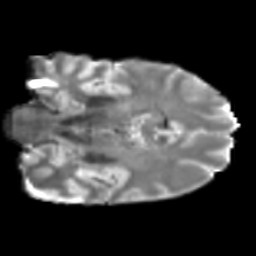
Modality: T2w
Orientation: coronal
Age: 46
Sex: male
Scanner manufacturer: siemens
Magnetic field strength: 3 T
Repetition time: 5 s
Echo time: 0.092 s